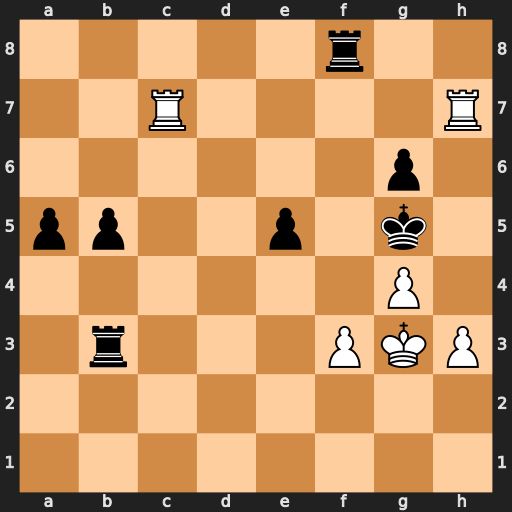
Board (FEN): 5r2/2R4R/6p1/pp2p1k1/6P1/1r3PKP/8/8
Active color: w
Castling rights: -
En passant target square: -
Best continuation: h4+ Kf6 Rc6#